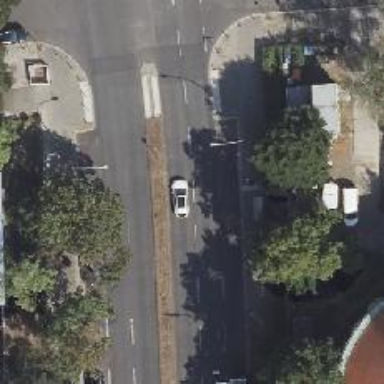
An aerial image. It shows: Asphalt road with dual carriageways. There is parking lane on the right side.